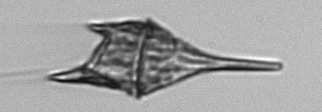
Label: Tripos_lineatus